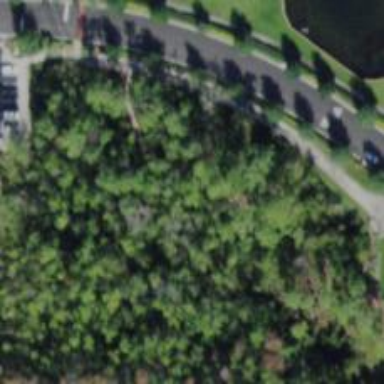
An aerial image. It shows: Path leading to bridge.